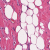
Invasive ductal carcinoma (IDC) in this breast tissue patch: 0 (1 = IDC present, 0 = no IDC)